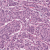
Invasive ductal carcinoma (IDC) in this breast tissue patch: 1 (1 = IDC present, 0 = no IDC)